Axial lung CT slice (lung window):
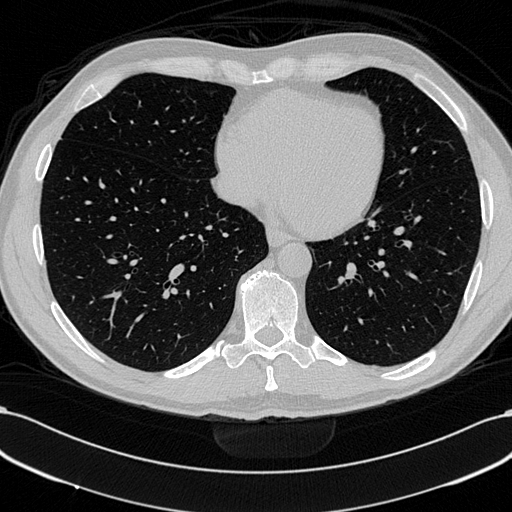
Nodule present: no